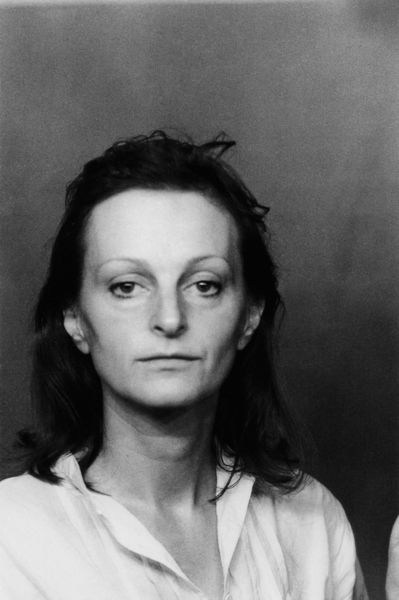
Titel: Selbstporträts/Self-portraits
Künstler: Helga Paris
Schlagwörter: weiß, frau, frisur, grau, haar, hintergrund, mund, nase, schwarz, stirn, blick, hemd, augen, bluse, gesicht, lang, bild, hals, portrait, porträt, haare, person, en face, frontal, kinn, ohren, traurig, weis, ausdruck, white, black, blouse, collar, dark, face, female, grey, hair, lady, nose, old, spitz, woman, ernst, starr, print, nachdenklich, dünn, lider, foto, fotografie, offen, dürr, groß, schlicht, schwarz-weiß, photo, abwesend, hand, selbstportrait, sad, frauenportrait, müde, background, head, young, eyes, black and white, fotographie, chin, mouth, monochrome, curls, smile, dunkelhaarig, mager, human, brown hair, neck, ears, kantig, eye, jewish, schwarzhaarig, beautiful, lips, shading, cheek, eyebrows, scharzweiß, vogelkopf, forehead, shirt, eyebrow, photography, zerzaust, gesichr, lonely, thin, tired, cropped, lighting, brows, big eyes, neutral, brown eyes, white shirt, vogelartig, black and white photo, caucasian, hai, naturbelassen, jair, on fleak, ers, hooded eyes, arched eyebrows